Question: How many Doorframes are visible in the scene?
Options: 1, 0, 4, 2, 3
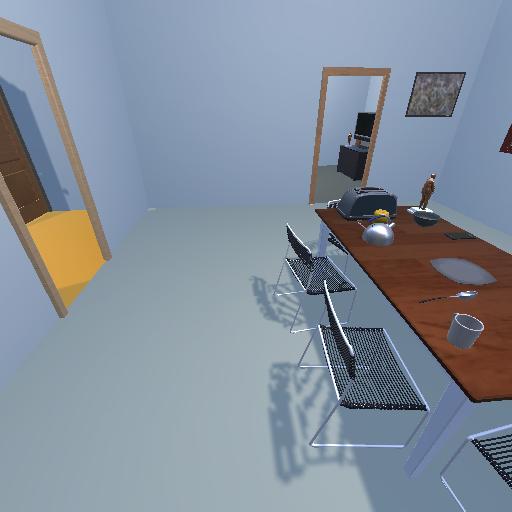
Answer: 1